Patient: sex M, age 68
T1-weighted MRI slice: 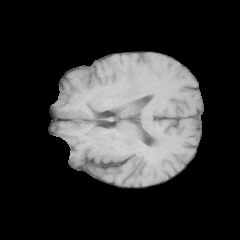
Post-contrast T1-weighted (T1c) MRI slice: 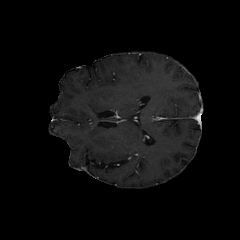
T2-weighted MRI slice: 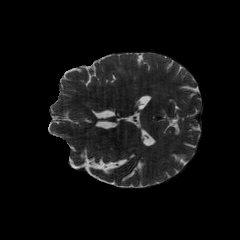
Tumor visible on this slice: yes
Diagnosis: Glioblastoma, IDH-wildtype
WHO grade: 4